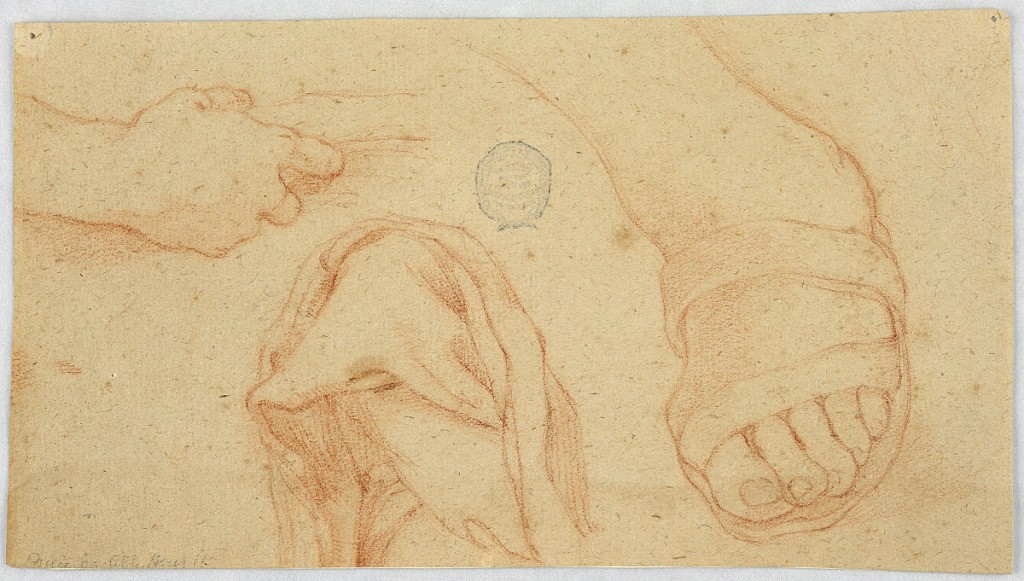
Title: Three Preparatory Sketches
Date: early 18th century
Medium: Red crayon in fibrous light brown paper
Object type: Drawing
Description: Horizontal rectangle. From left to right: a right hand holding an object; a drapery study; the left foot as seen in 1901-39-2852 and 1901-39-3051.